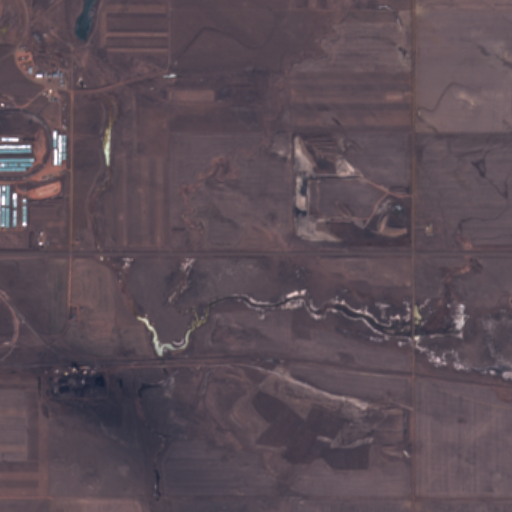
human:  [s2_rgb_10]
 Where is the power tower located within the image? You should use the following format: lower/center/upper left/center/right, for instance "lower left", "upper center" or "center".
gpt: The power tower is located in the center right of the image.
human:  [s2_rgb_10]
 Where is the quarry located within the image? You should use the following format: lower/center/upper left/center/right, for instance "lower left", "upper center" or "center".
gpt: The quarry is located in the lower right of the image.
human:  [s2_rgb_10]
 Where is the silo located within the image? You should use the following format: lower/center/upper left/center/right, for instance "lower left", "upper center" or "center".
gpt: The silo is located in the upper left of the image.
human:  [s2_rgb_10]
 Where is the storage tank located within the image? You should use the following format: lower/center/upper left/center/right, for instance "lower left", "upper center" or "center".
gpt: The storage tank is located in the center left of the image.
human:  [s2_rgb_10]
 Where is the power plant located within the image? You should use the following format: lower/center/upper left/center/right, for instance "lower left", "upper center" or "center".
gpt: There is no power plant in the image.